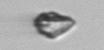
Label: detritus_transparent